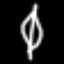
Label: leaf